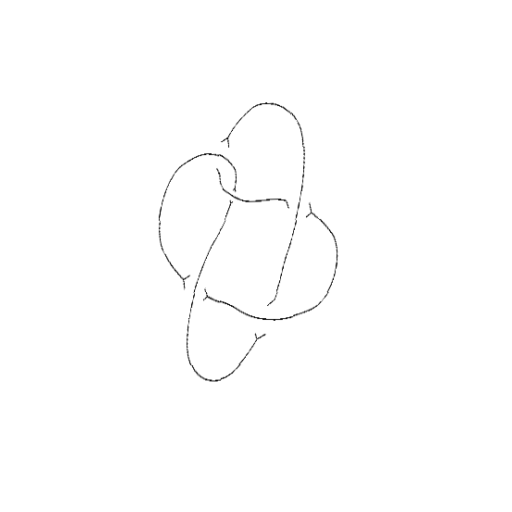
Crossing number: 5